Question: What is the maximum amount of money that can be robbed from the houses? The neighbour houses cannot be robbed at the same time.
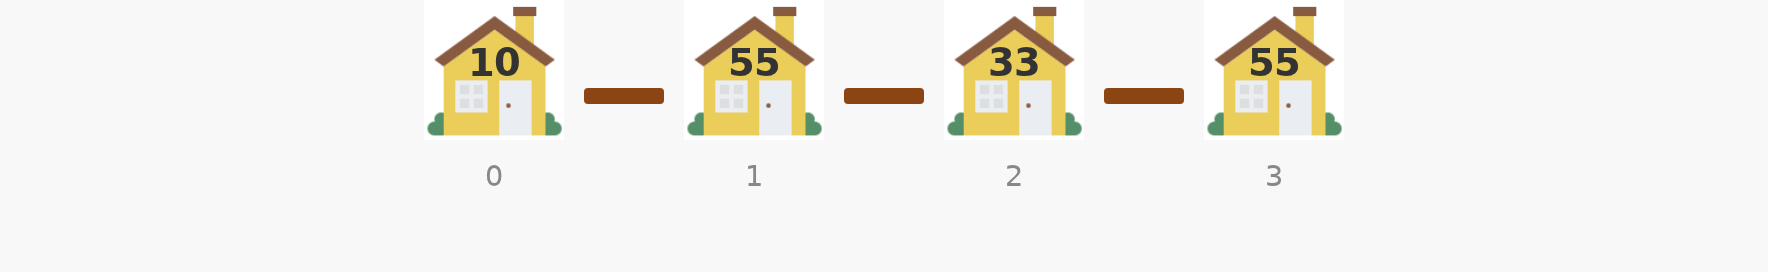
Answer: 110